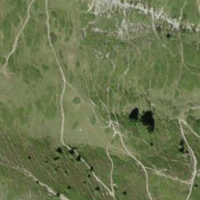
EUNIS habitat code: 26
Species observed at this site:
Campanula barbata
Bartsia alpina